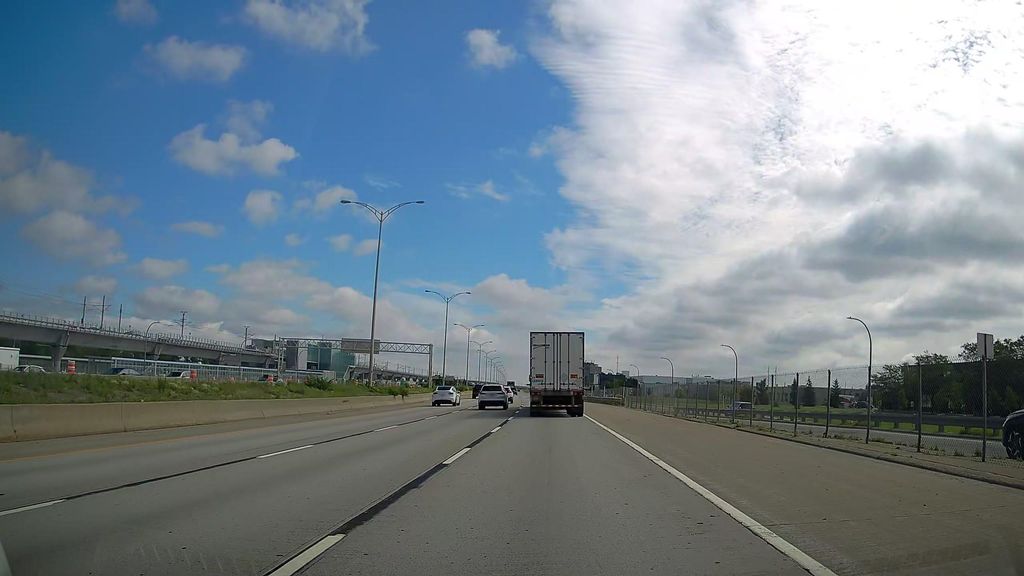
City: montreal